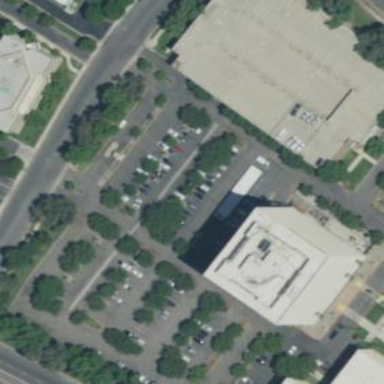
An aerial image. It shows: Commercial building.